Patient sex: M
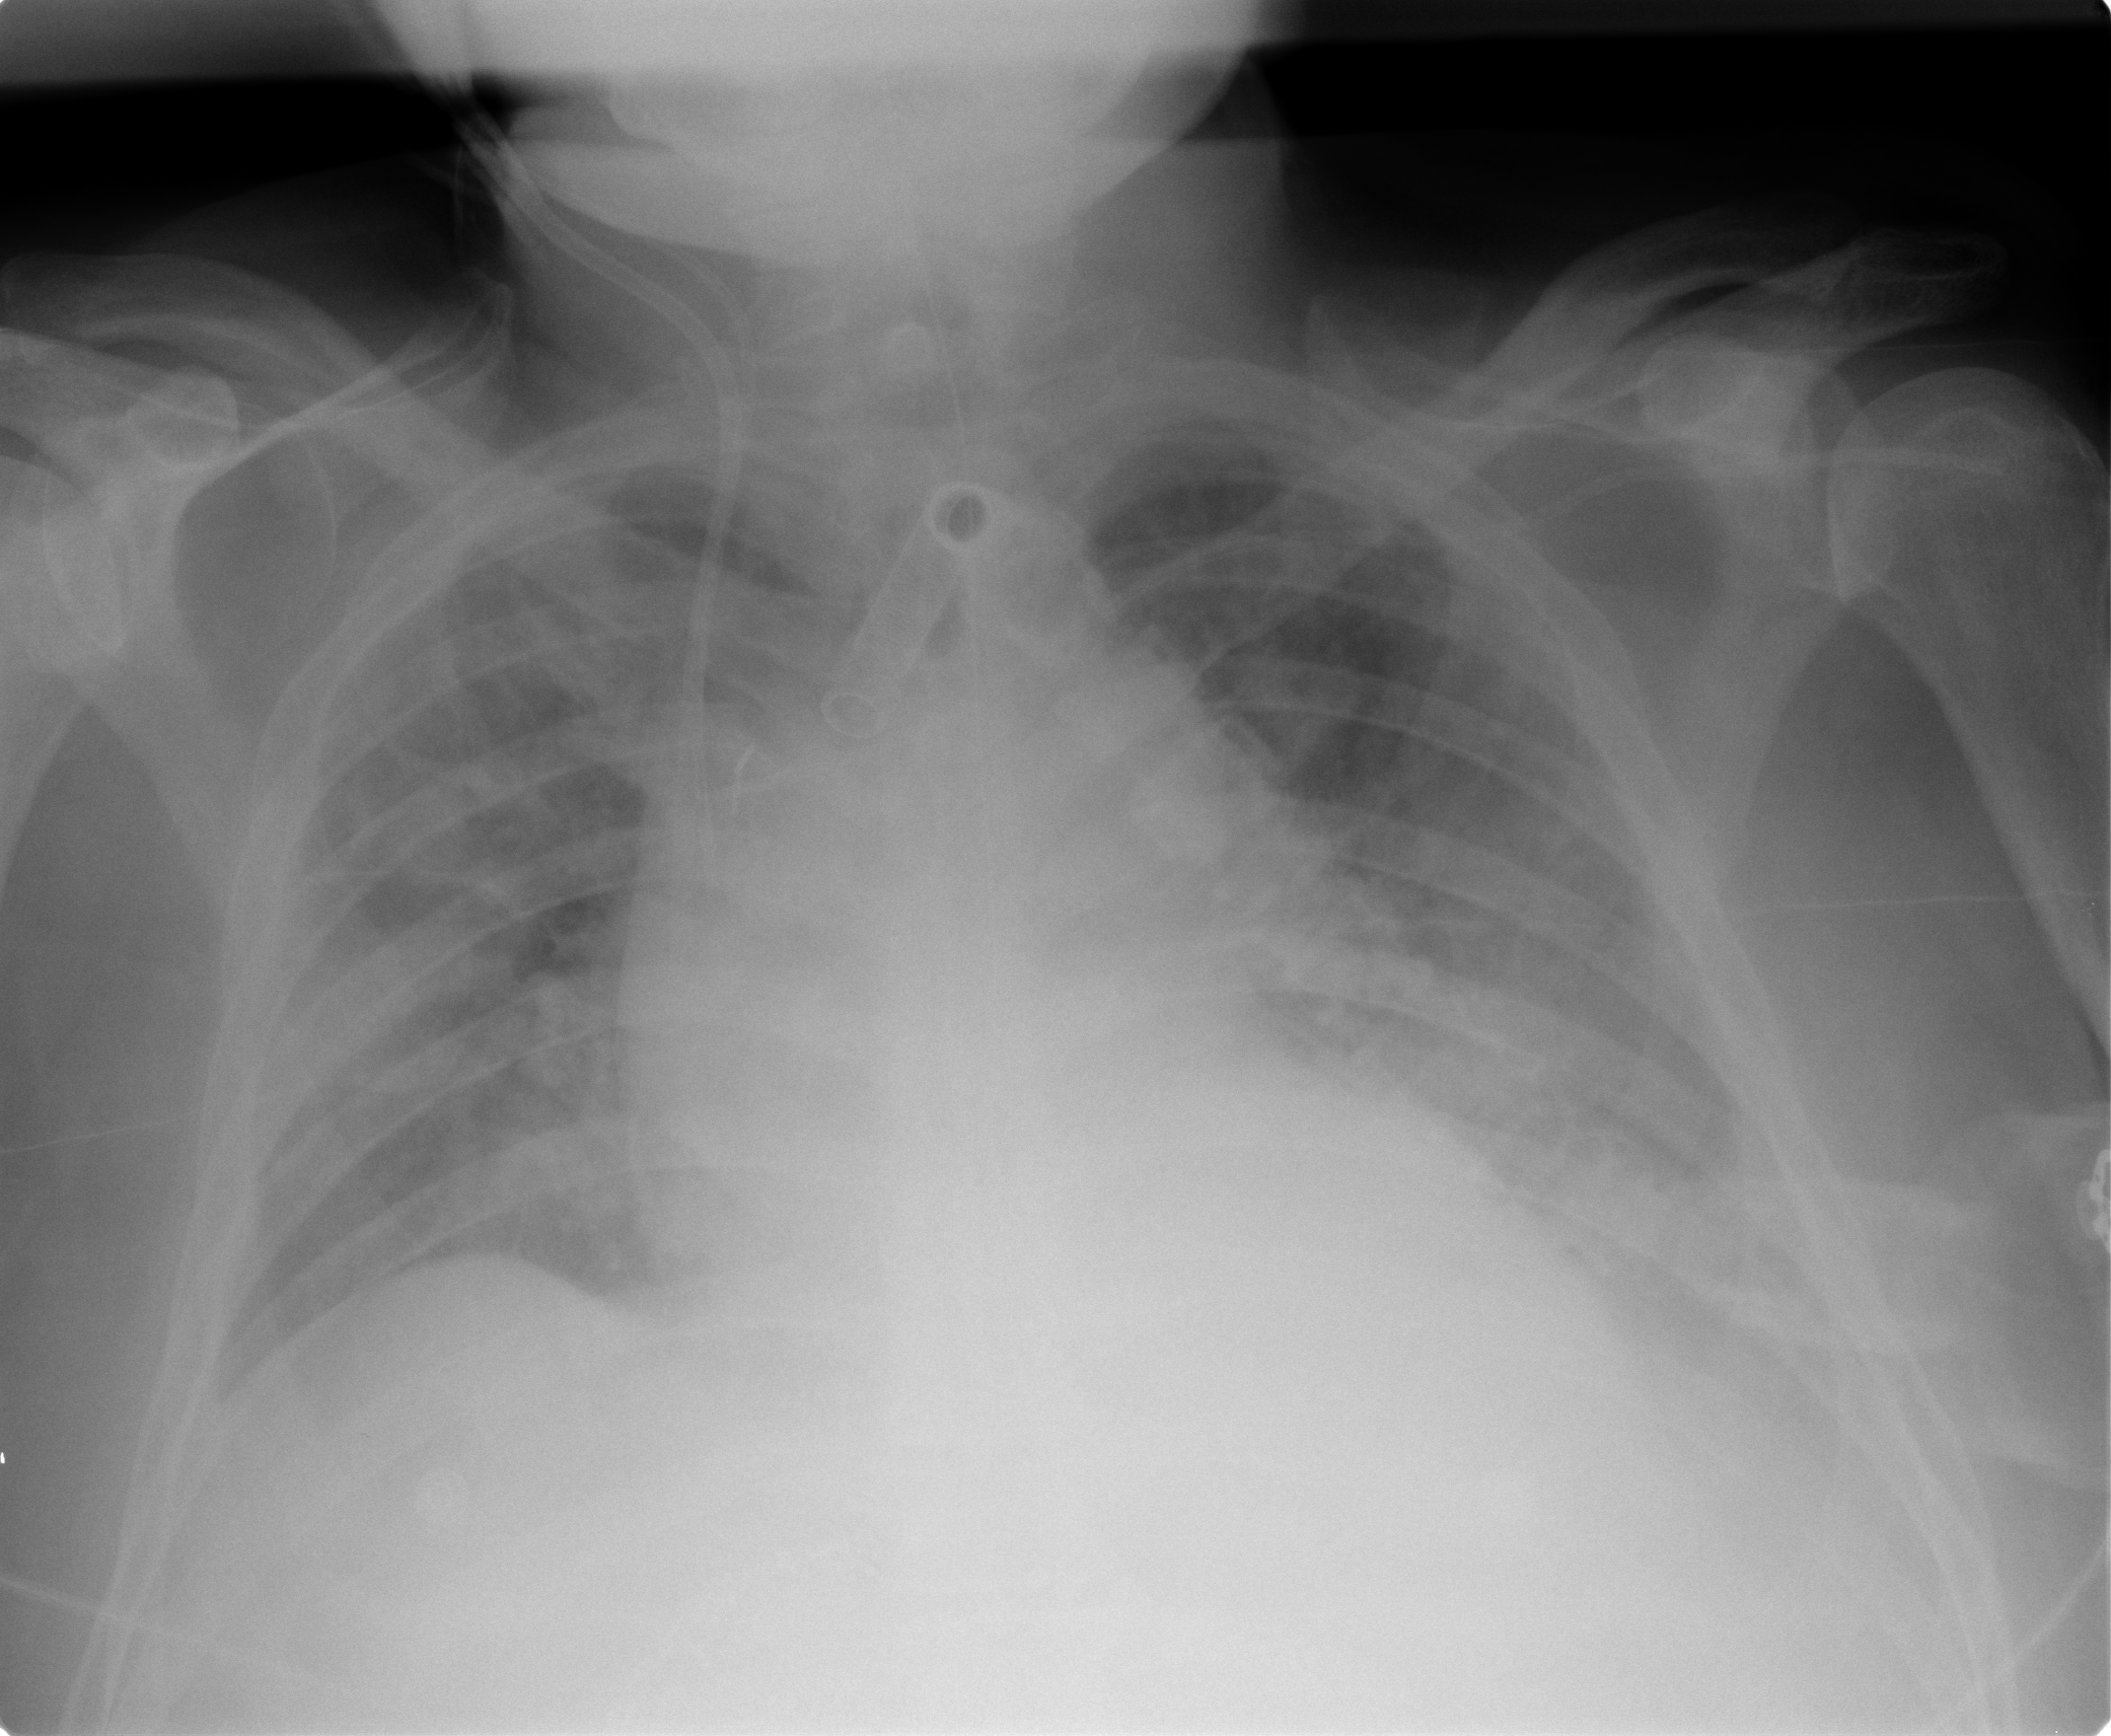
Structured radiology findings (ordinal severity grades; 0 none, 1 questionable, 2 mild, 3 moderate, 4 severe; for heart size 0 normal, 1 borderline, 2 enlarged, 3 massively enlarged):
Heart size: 2
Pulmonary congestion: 3
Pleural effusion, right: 0
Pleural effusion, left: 2
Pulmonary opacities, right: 2
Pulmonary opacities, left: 2
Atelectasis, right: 2
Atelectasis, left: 2